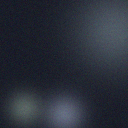
Screen state: off